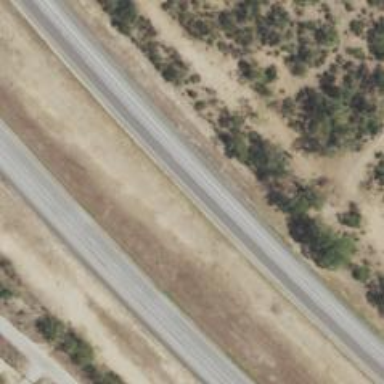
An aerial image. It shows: This image shows trunk highway that functions as expressway.